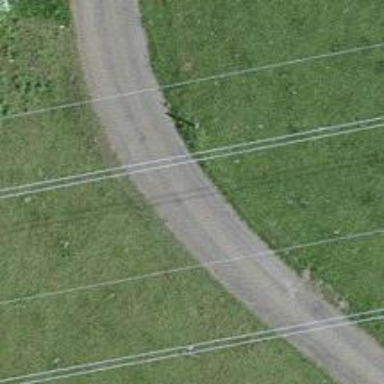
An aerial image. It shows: Unclassified road.